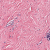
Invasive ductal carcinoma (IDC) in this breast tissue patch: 0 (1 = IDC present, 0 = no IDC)